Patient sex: M
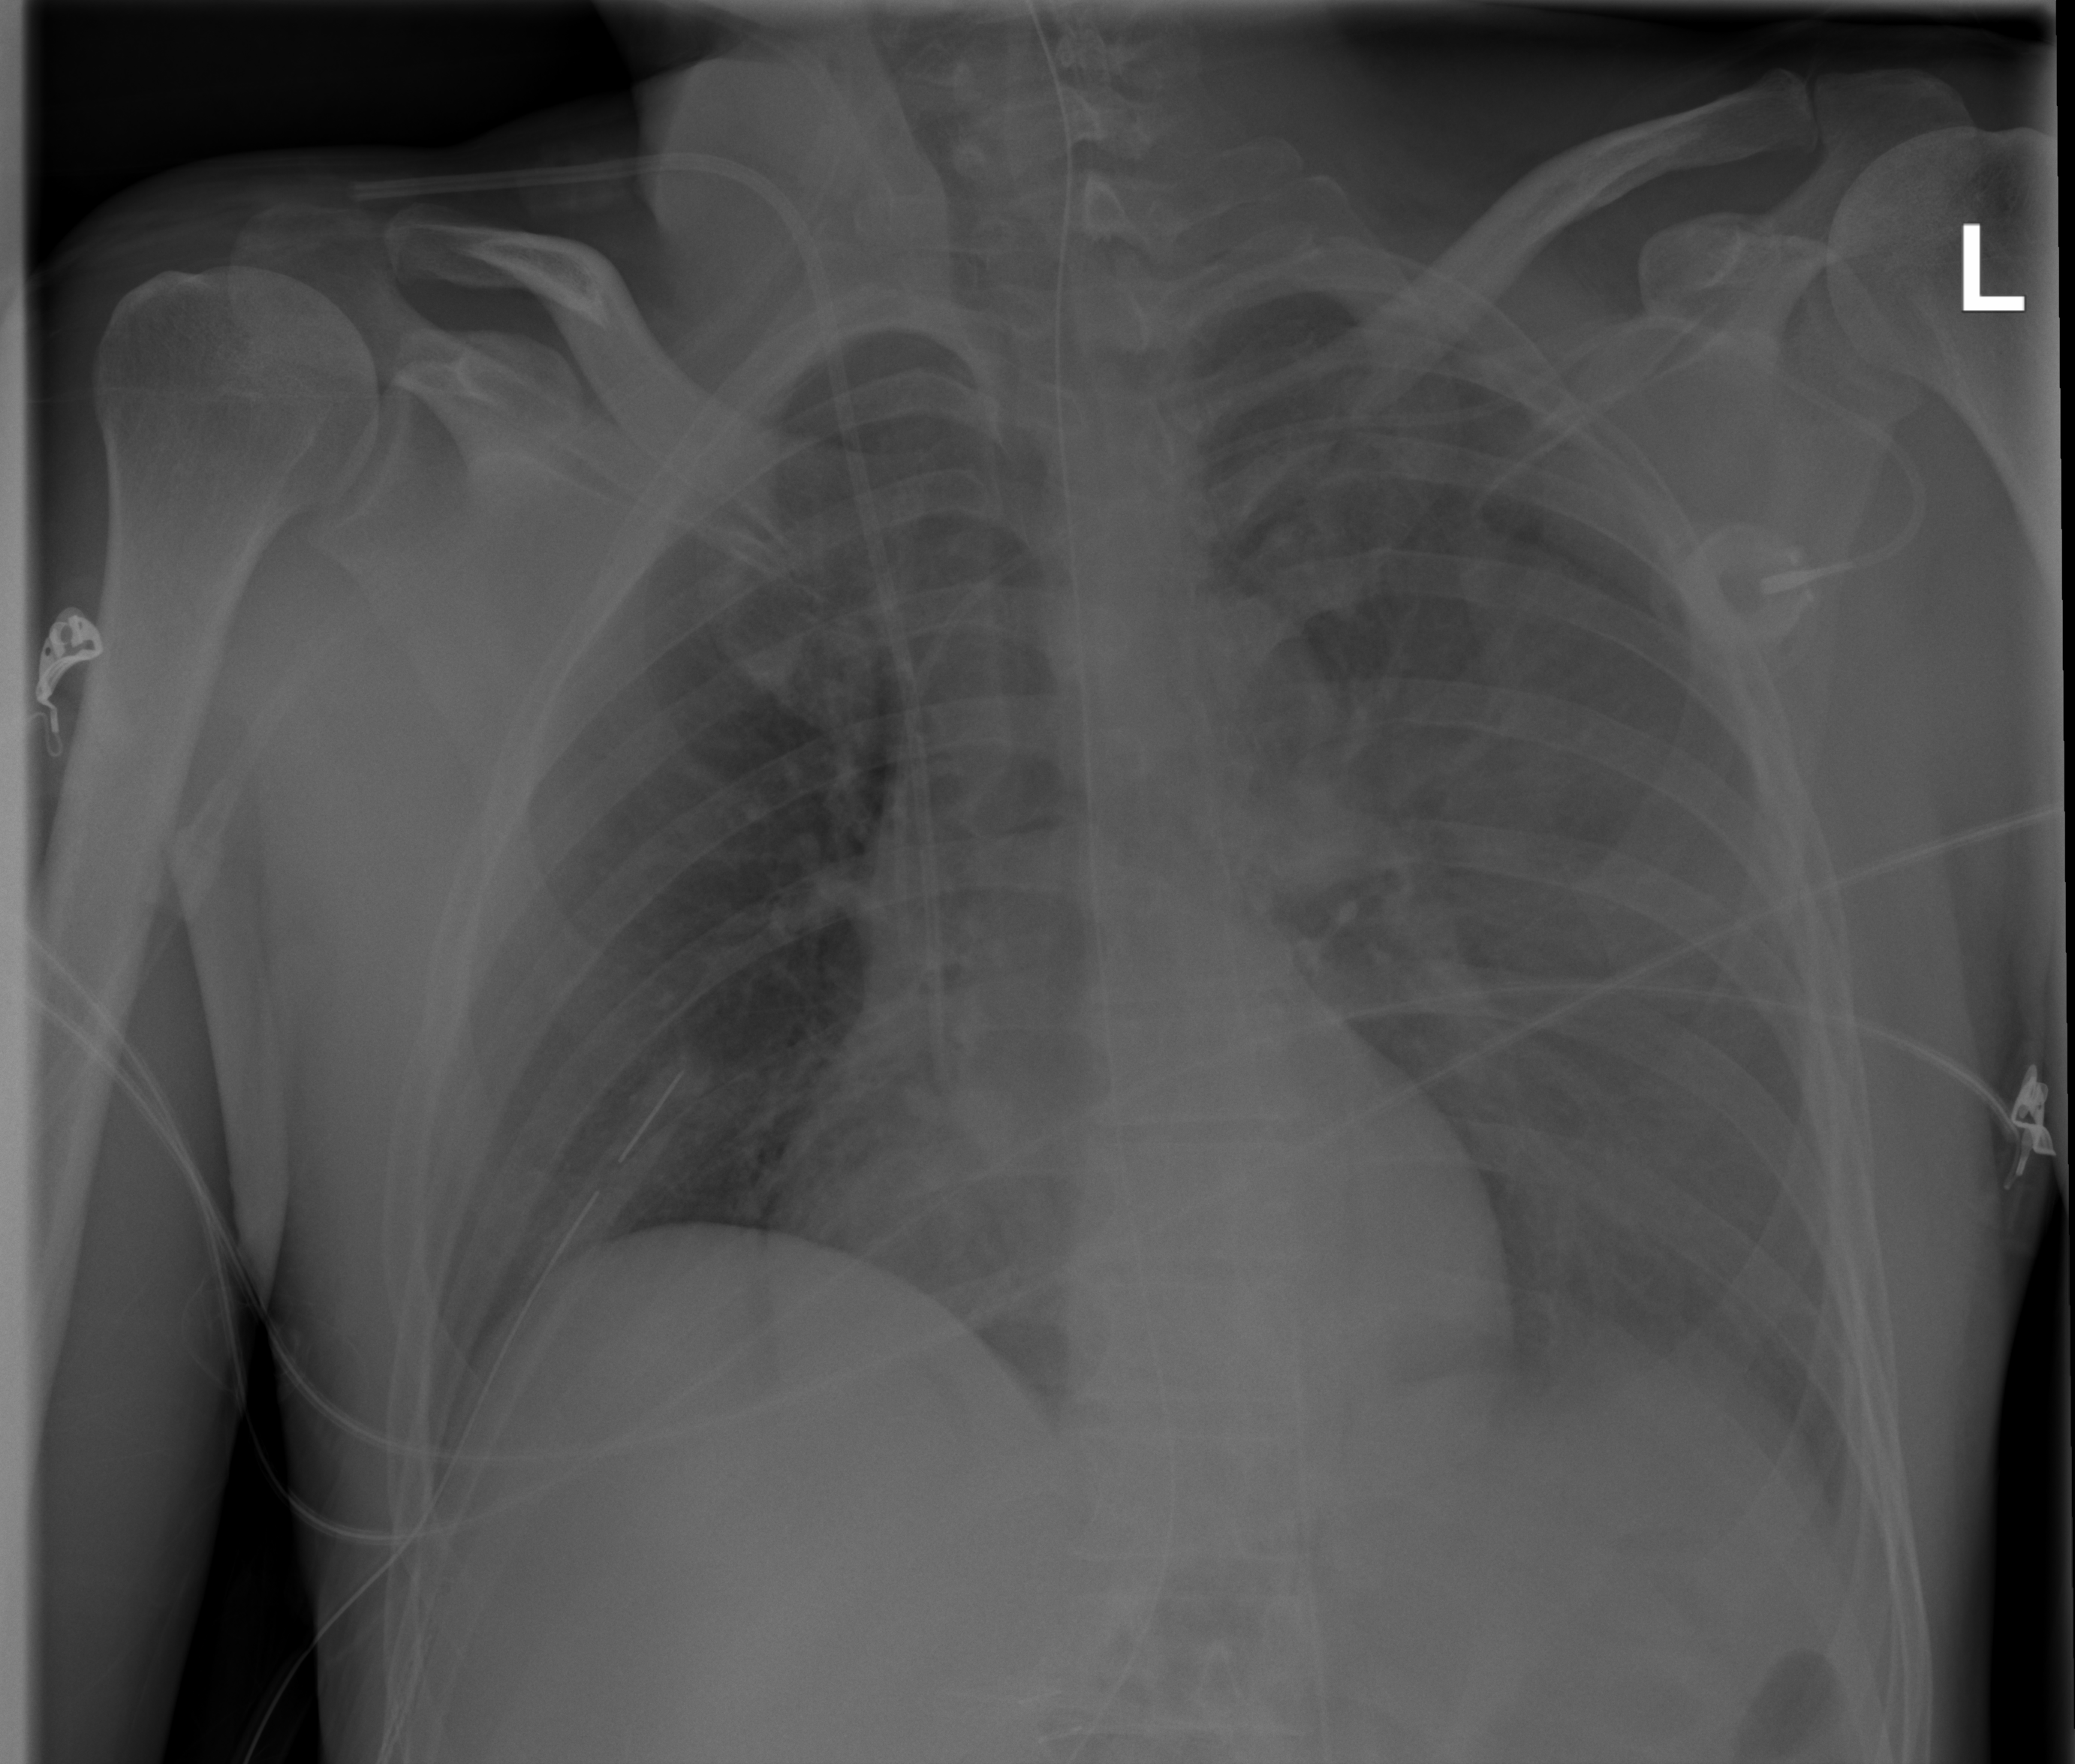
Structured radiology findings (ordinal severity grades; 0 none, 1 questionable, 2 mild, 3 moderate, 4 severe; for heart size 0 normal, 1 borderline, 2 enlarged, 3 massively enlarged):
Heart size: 1
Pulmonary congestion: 2
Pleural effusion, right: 0
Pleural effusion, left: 3
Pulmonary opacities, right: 0
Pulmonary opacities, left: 0
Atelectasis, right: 2
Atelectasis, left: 2